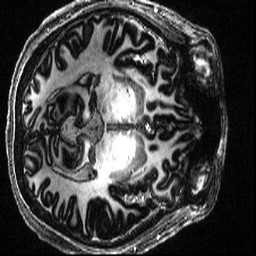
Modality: T1w
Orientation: axial
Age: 28
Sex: female
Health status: healthy
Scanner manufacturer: siemens
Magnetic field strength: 7 T
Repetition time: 4.3 s
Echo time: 0.00227 s